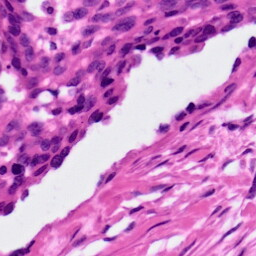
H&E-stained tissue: Ovarian